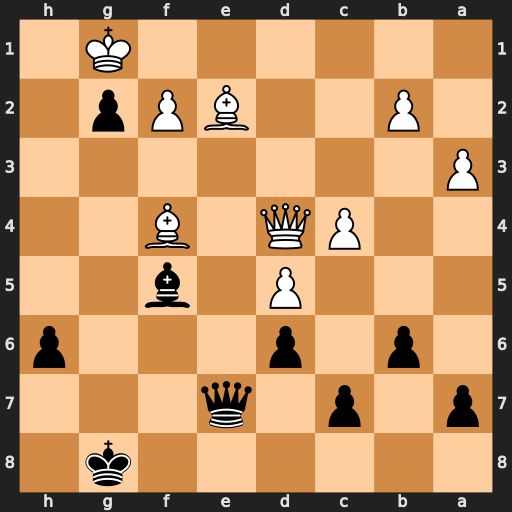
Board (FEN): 6k1/p1p1q3/1p1p3p/3P1b2/2PQ1B2/P7/1P2BPp1/6K1
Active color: b
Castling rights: -
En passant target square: -
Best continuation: Qxe2 Kxg2 Be4+ Qxe4 Qxe4+